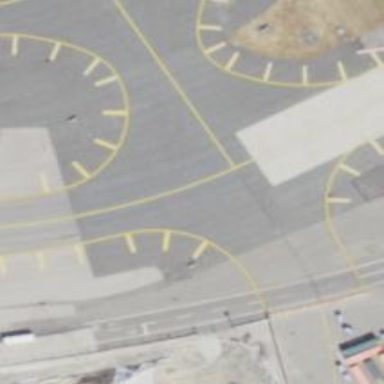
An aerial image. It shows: Image of taxiway at airport.